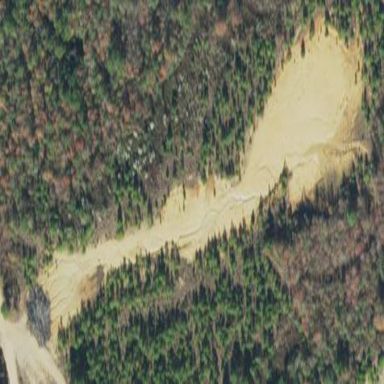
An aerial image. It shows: Natural area covered with sand.